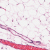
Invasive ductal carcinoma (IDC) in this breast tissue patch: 0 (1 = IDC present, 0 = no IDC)